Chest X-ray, PA view. Patient: 62 years old, sex M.
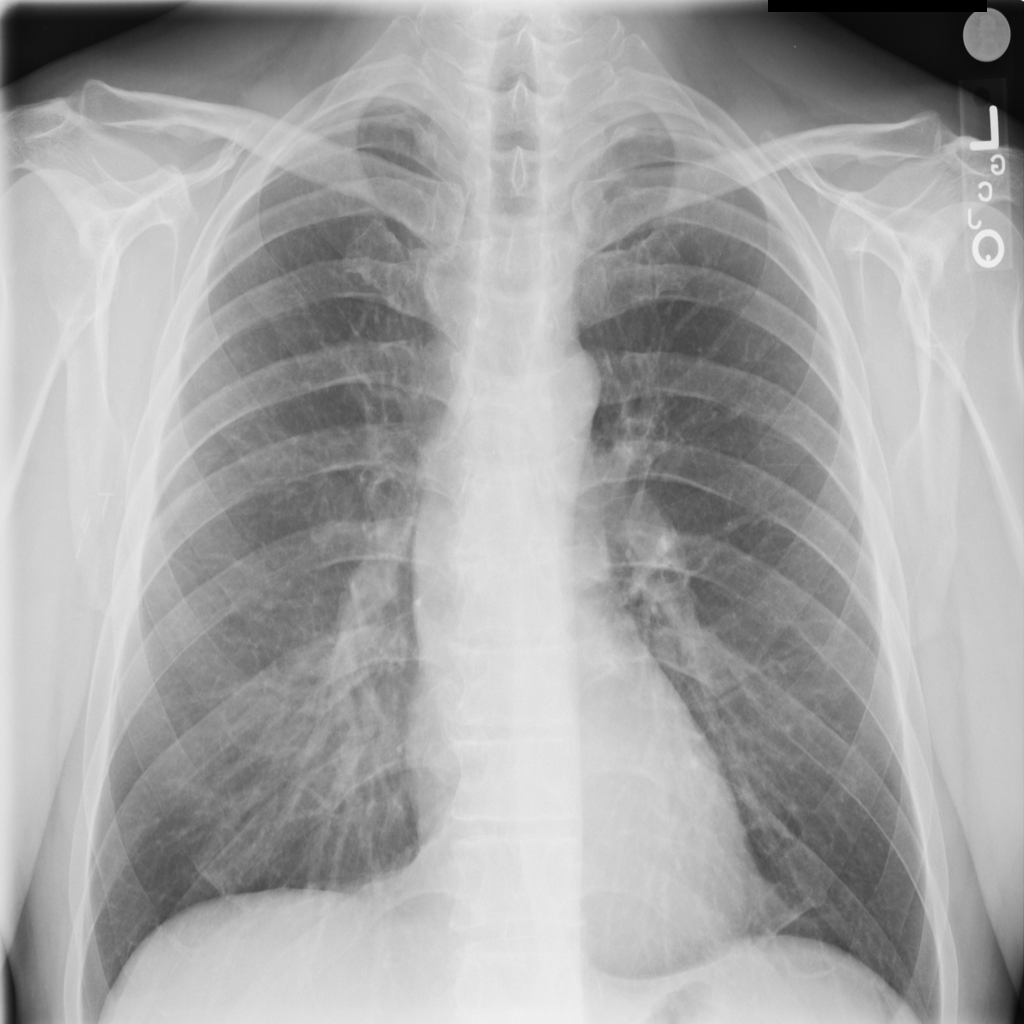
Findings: No Finding